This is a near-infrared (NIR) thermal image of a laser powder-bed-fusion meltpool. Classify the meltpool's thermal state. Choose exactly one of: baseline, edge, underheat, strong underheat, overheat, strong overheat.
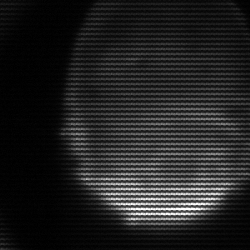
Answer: edge